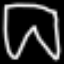
Label: pants